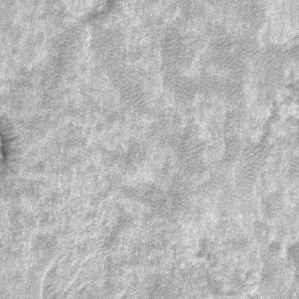
Label: frost